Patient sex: M
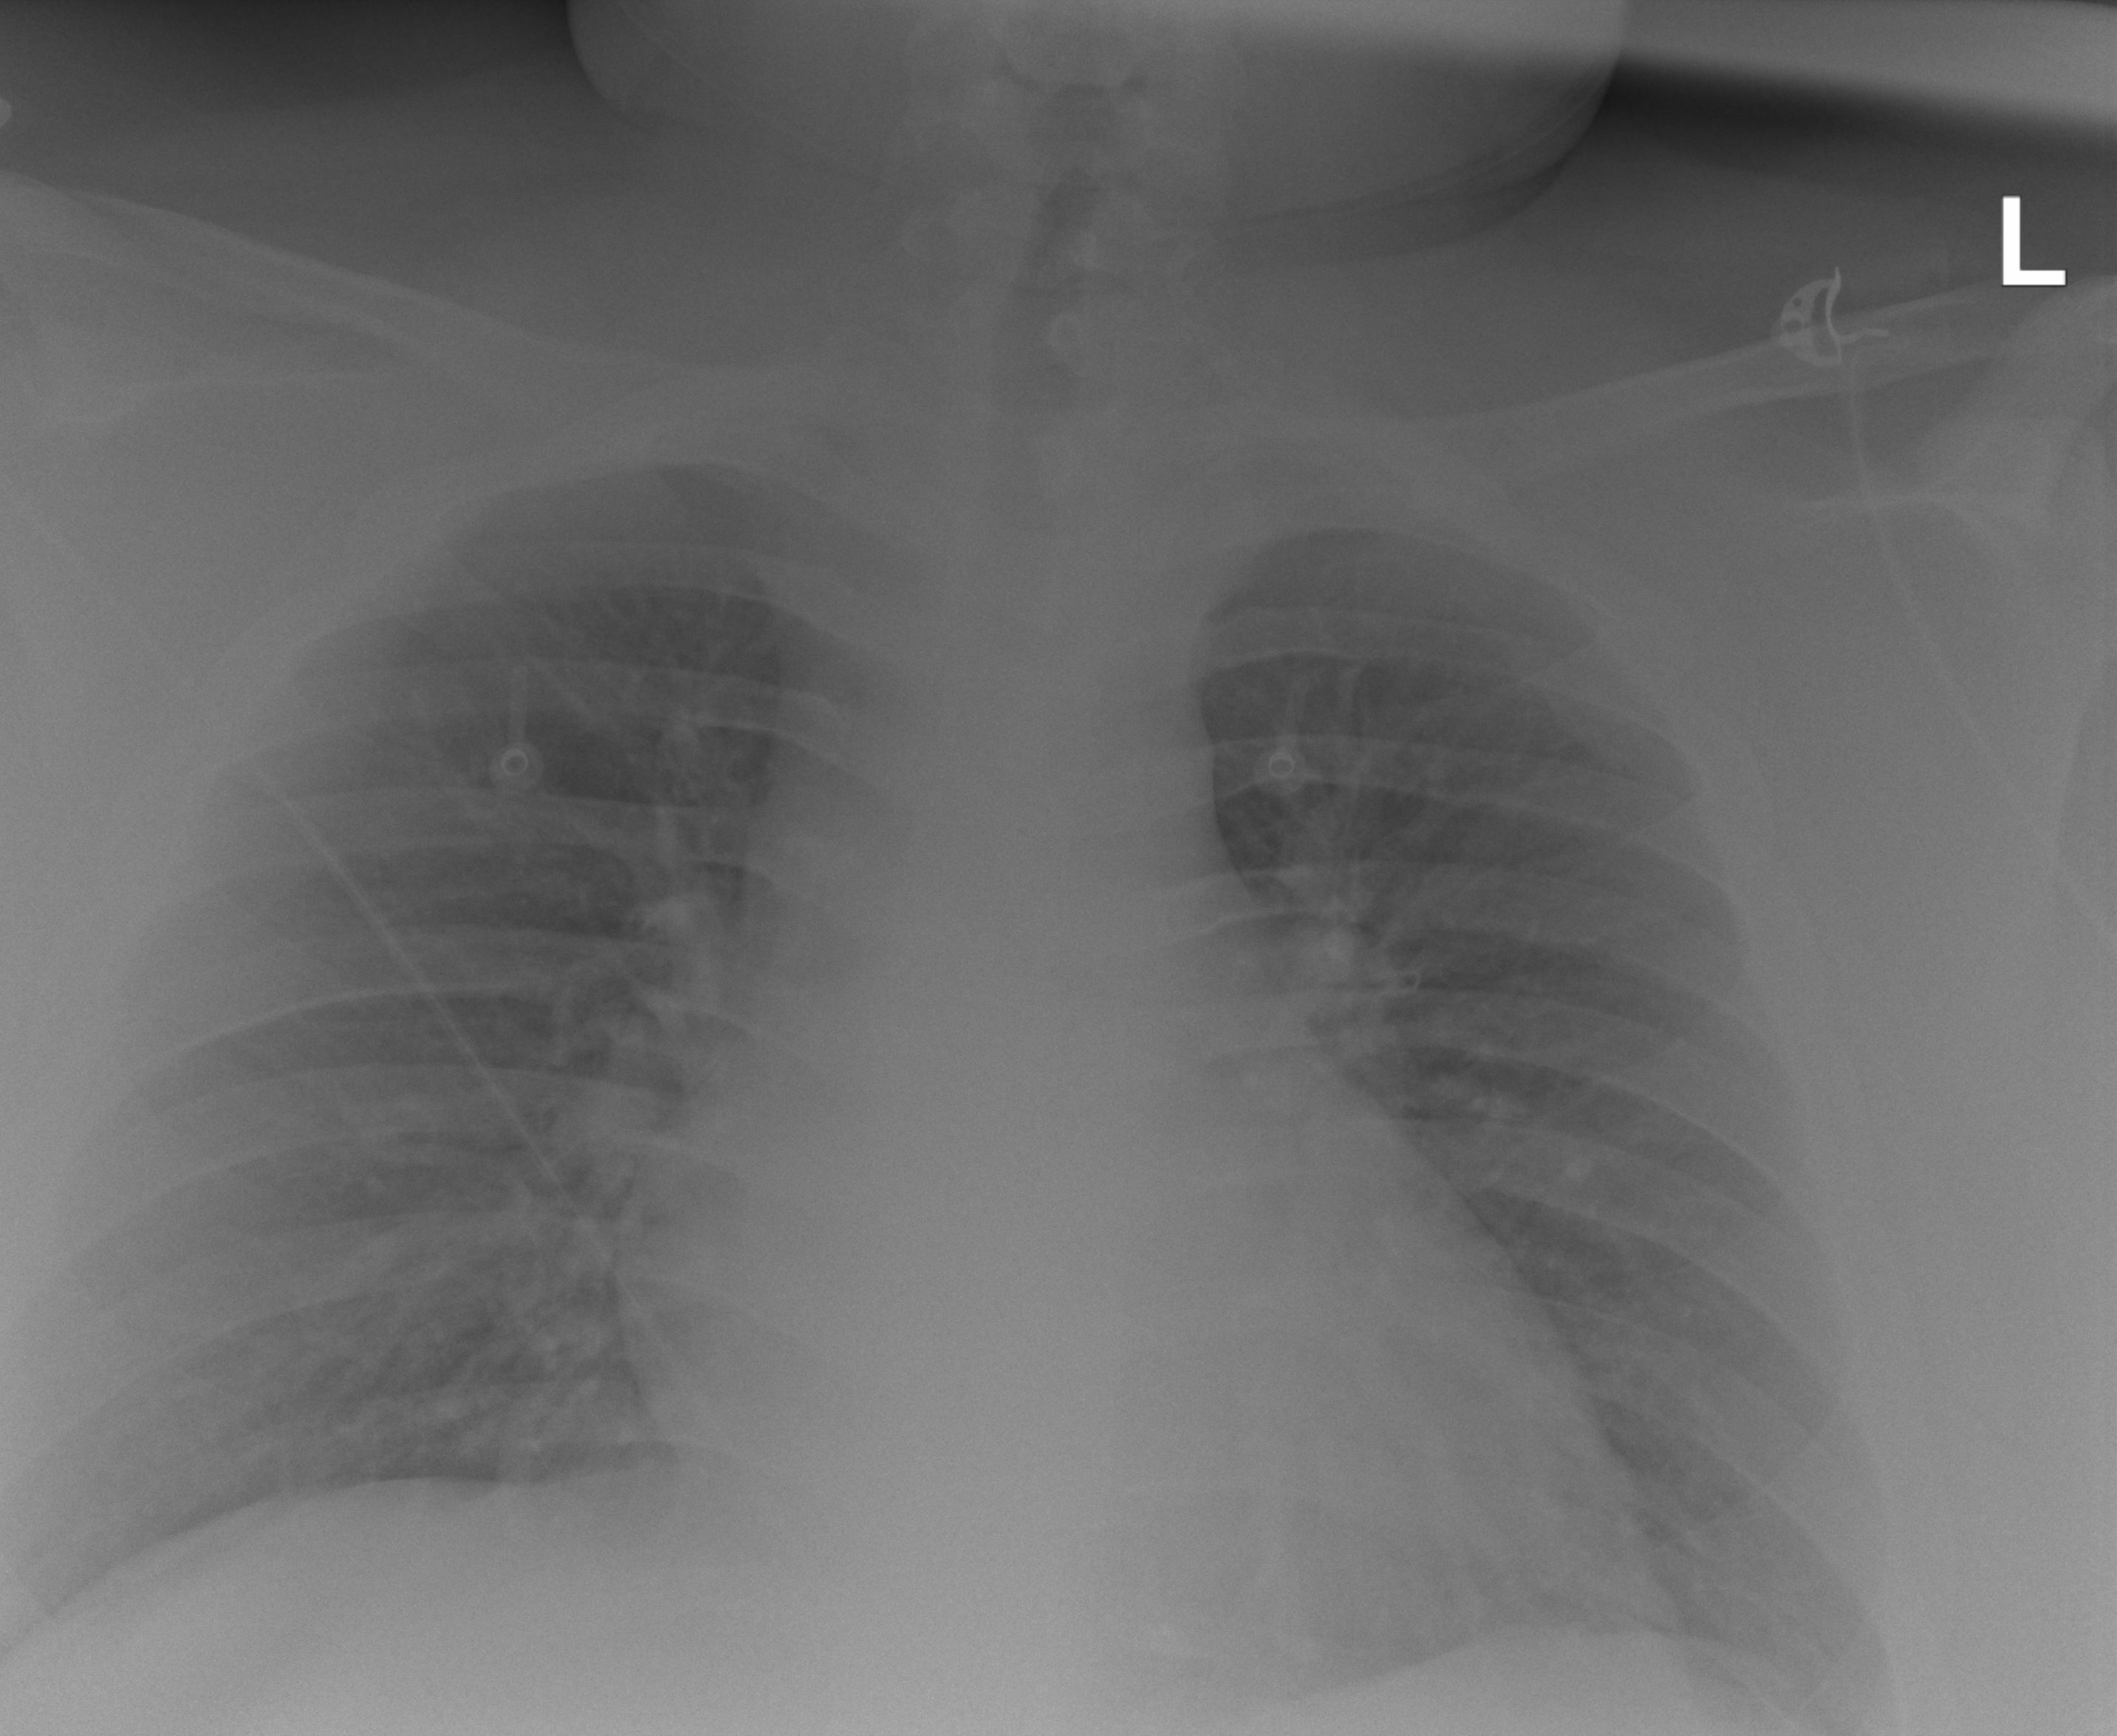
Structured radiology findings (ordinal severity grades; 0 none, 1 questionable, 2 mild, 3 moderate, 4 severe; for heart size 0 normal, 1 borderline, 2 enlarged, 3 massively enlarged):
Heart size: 1
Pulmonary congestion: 1
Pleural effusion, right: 0
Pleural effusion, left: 0
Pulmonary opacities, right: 1
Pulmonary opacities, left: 0
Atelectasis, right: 0
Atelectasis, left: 0